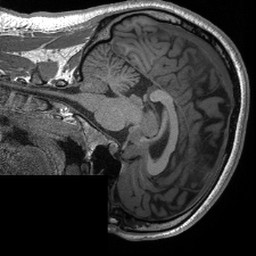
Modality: T1w
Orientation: sagittal
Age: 23
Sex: male